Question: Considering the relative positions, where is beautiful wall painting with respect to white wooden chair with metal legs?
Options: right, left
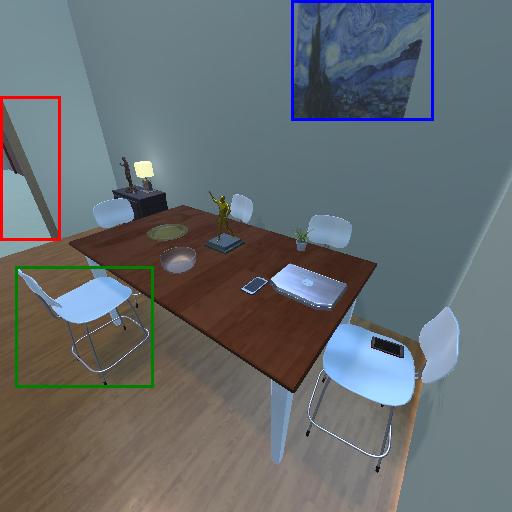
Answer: right